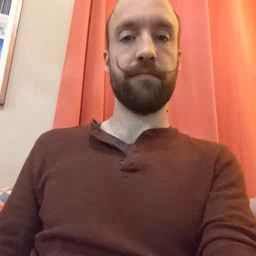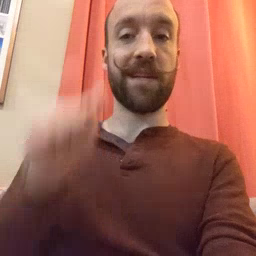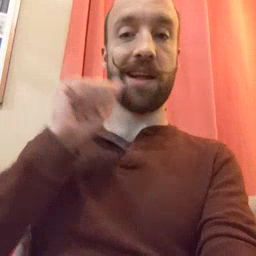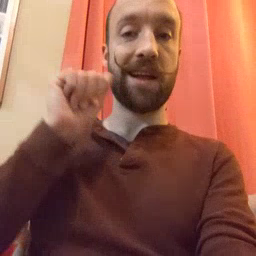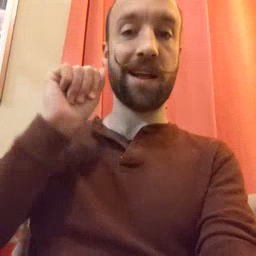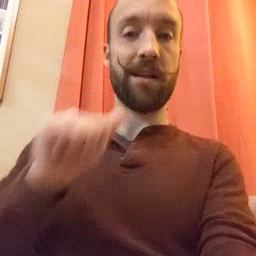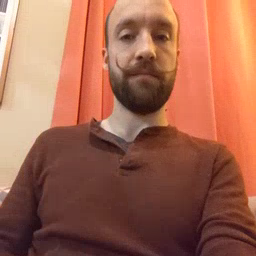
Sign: aunt